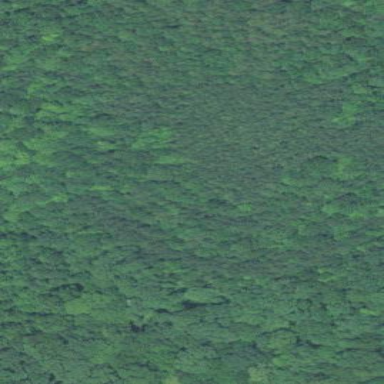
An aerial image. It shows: Evergreen needle-leaved woodland.